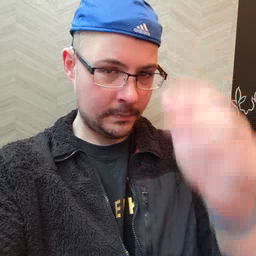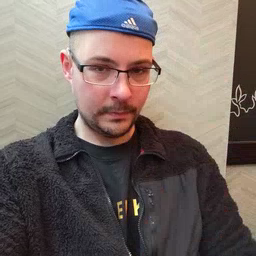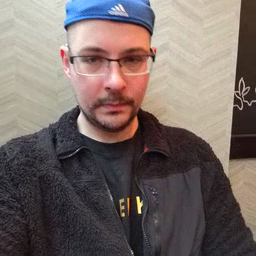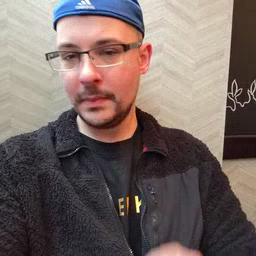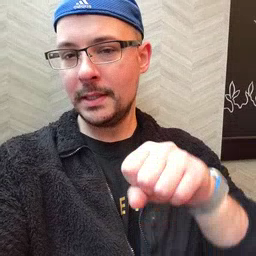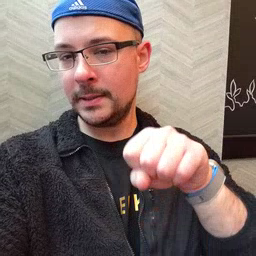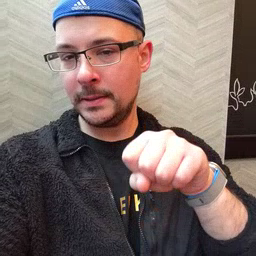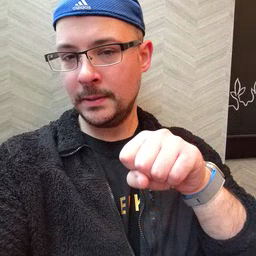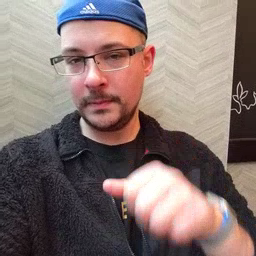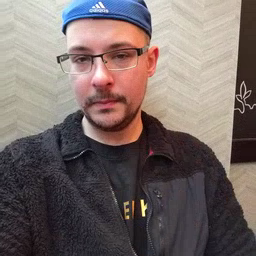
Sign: yes